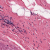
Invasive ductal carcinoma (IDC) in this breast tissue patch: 0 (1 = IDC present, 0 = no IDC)